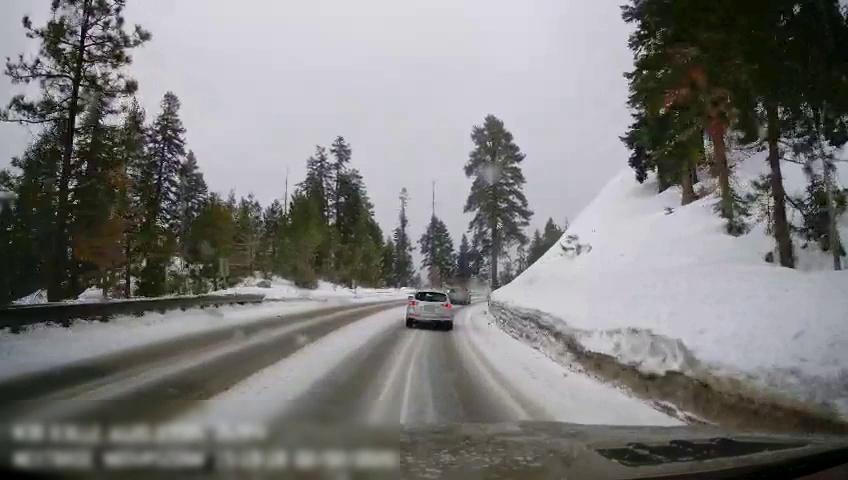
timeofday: Day
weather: Snowy
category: Drivable Space
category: Vehicles | Car
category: Vehicles | Car